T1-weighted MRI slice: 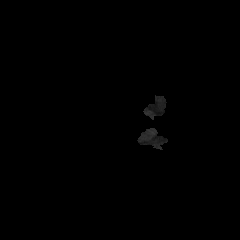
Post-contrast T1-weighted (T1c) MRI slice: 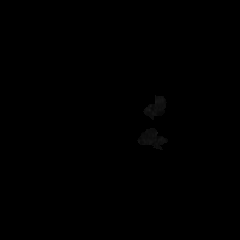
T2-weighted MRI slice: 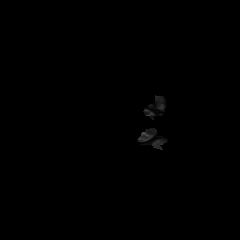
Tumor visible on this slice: no